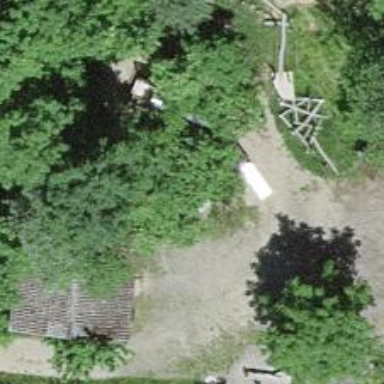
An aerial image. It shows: Playground area for leisure activities on the land.